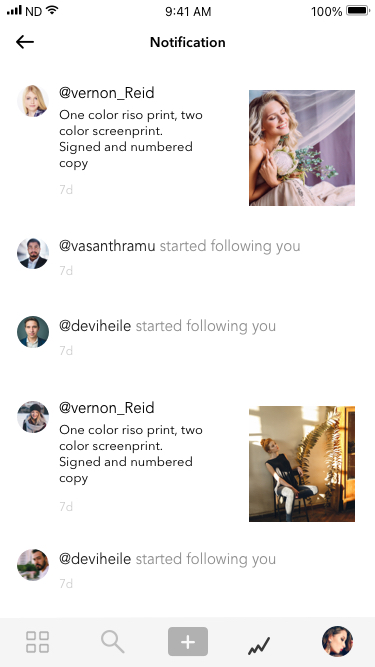
Text in this UI design:
@vernon_Reid
One color riso print, two color screenprint.
Signed and numbered copy

7d
7d
@vasanthramu started following you
7d
@deviheile started following you
7d
@deviheile started following you
@vernon_Reid
One color riso print, two color screenprint.
Signed and numbered copy

7d
Notification